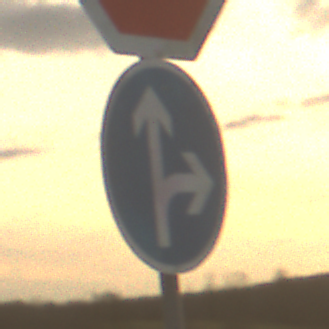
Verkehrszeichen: VorgeschriebeneFahrtrichtungGeradeausOderRechts
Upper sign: Stop
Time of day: SunriseSunset
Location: Outdoor (Nature)
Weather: PartlyCloudy
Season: NotSpecified
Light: Natural